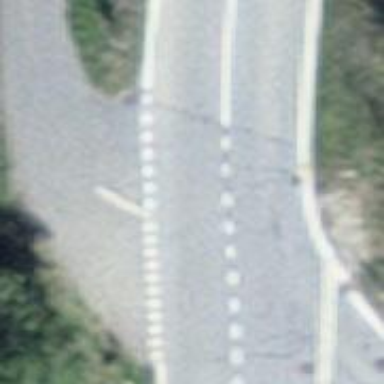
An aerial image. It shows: Road with "give way" sign.